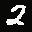
Label: 2